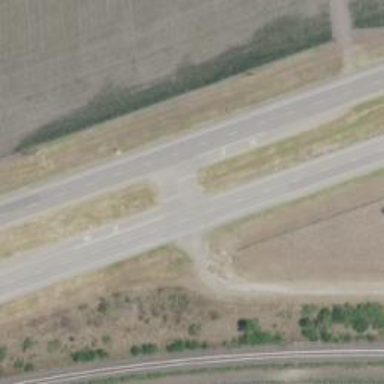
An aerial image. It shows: Trunk link highway.